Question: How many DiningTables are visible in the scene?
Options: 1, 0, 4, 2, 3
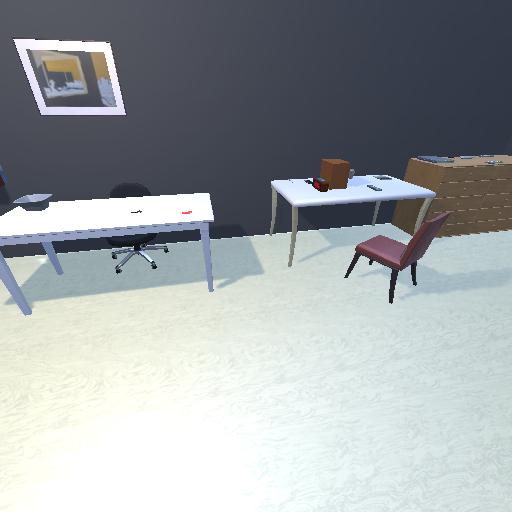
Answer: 1